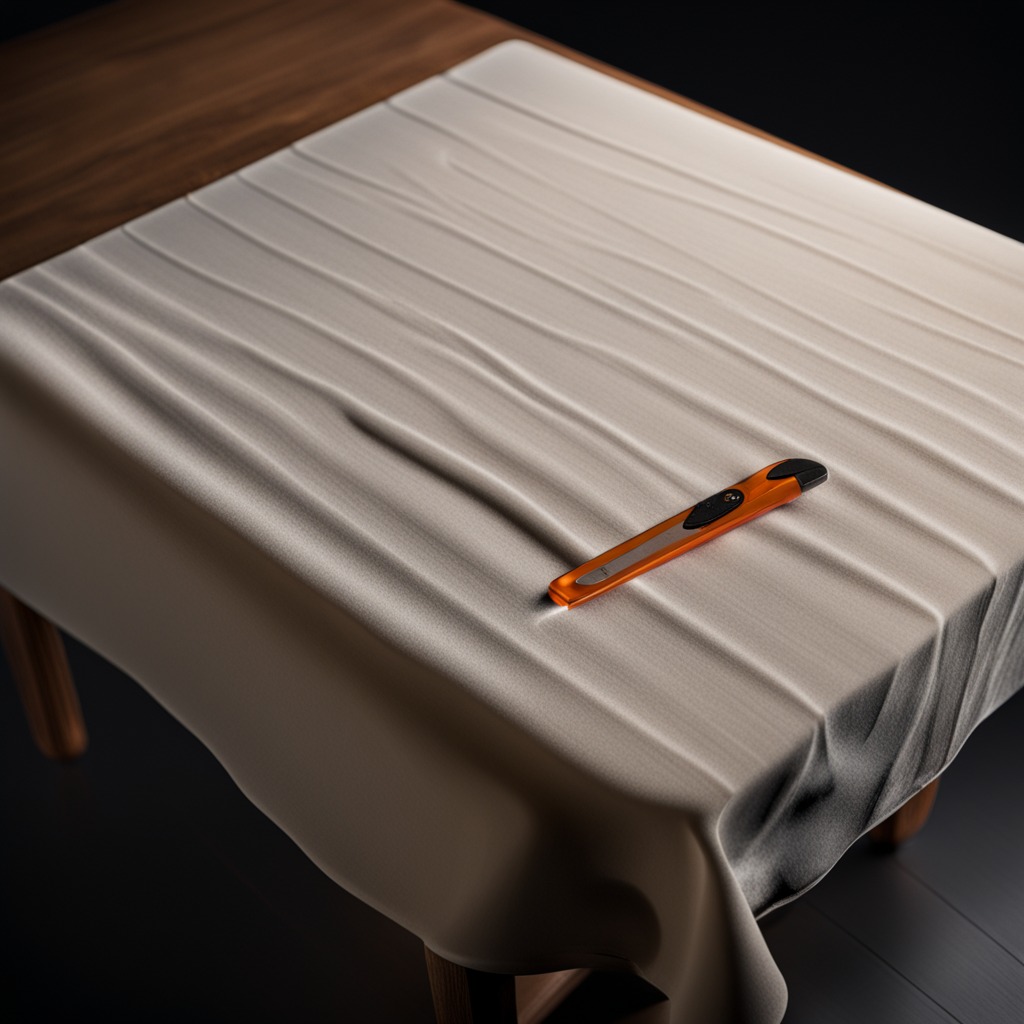
A utility knife lying on a wooden table.